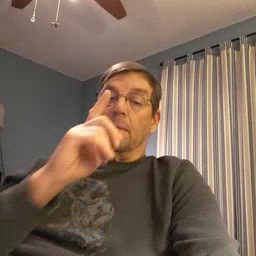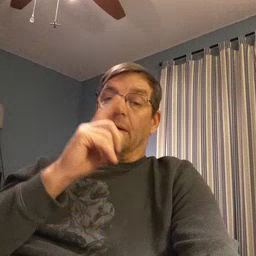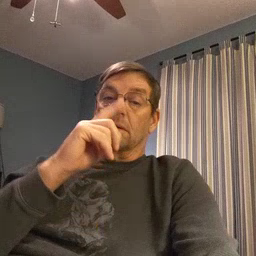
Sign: mouse